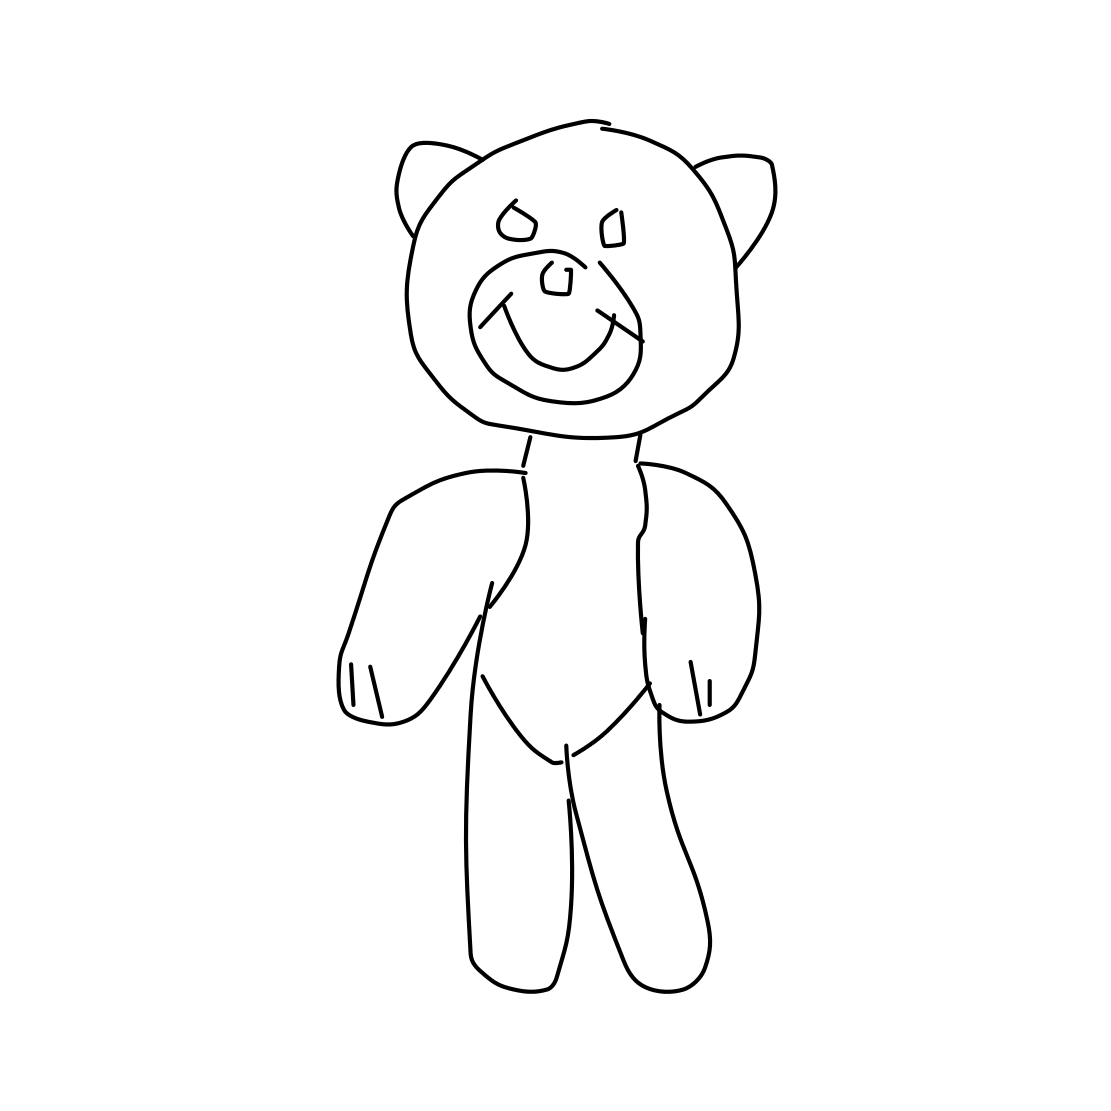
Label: teddy-bear